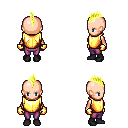
a pixel art fantasy rpg character, female body template, human, light skin, gold chest armor, magenta pants, gold mohawk hairstyle, gold gloves, black shoes, four views (front, back, left, right), 2x2 character sprite sheet, small pixel art, hard edges, no anti-aliasing